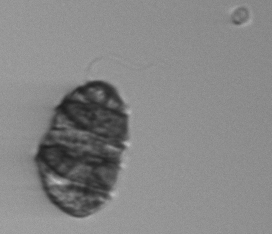
Label: Margalefidinium